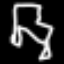
Label: chair